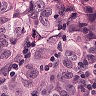
Metastatic tissue present: yes